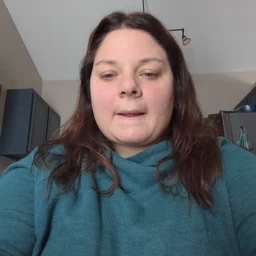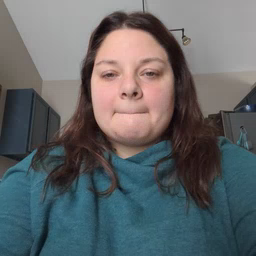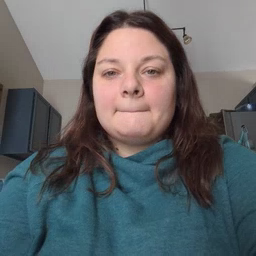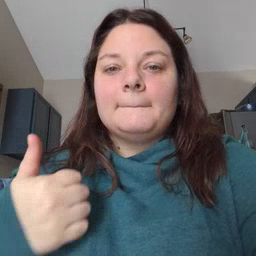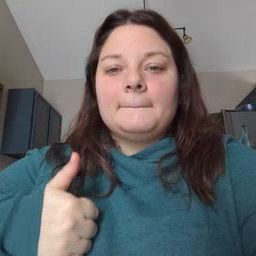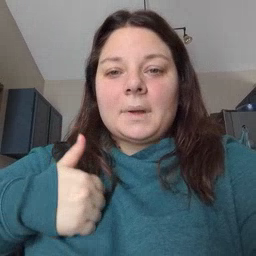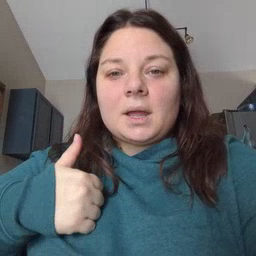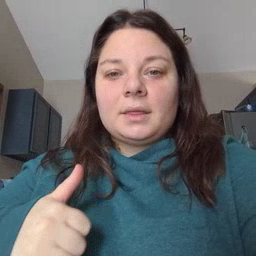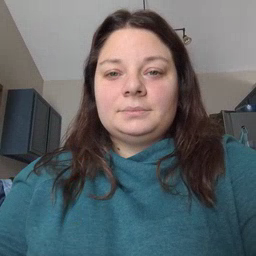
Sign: bath